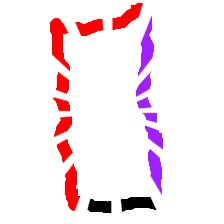
Shape: rectangle